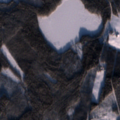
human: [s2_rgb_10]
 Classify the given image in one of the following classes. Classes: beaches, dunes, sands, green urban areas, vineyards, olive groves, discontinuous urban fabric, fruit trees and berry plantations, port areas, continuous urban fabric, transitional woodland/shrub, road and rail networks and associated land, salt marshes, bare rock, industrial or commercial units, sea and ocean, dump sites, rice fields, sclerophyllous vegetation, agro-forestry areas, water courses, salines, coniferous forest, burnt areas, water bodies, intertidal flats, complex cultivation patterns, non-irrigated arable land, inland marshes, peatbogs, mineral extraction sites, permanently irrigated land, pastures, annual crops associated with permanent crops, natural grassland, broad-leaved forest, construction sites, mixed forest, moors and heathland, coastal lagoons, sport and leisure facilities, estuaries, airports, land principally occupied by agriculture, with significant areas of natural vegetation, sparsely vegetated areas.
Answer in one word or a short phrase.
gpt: non-irrigated arable land, coniferous forest, mixed forest, transitional woodland/shrub, water bodies